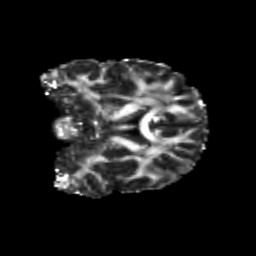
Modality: FA
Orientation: coronal
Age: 23
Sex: female
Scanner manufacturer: siemens
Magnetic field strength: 3 T
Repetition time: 3.5 s
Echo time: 0.113 s